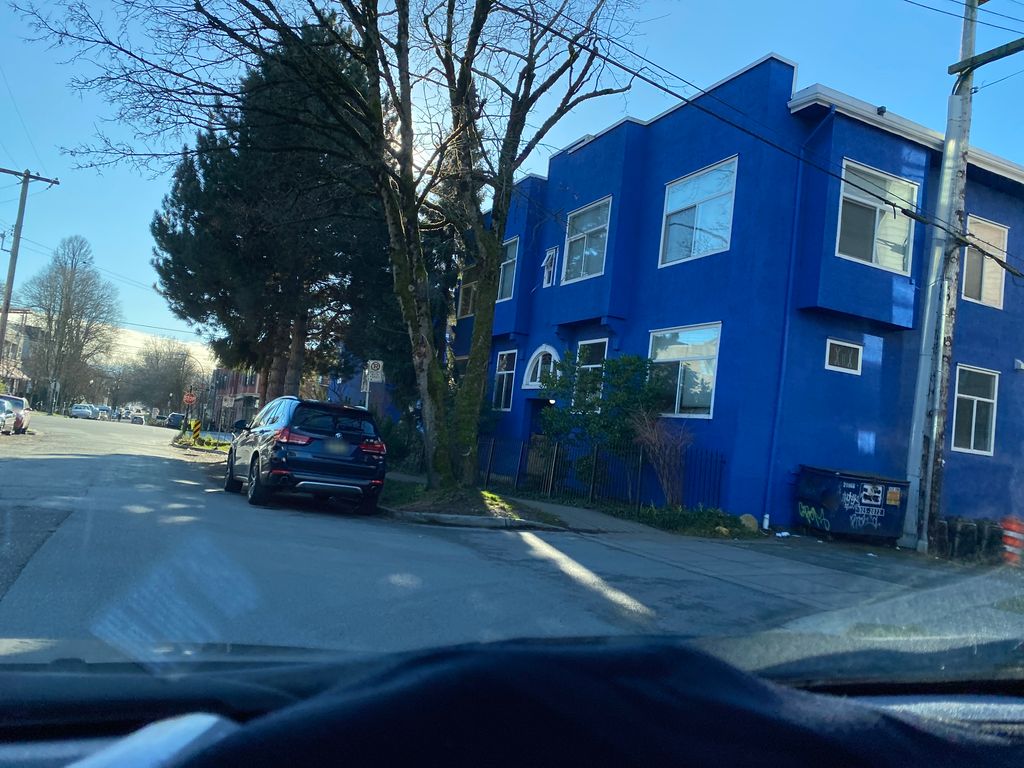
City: vancouver